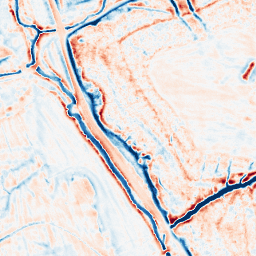
Category: edge_preserving
Decomposition family: bilateral
Decomposition parameters: d: 15
sigma_color: 75
sigma_space: 75
Upsampling method: sinc_hamming
Upsampling parameters: scale: 4
kernel_size: 8
Upsampling scale: 4